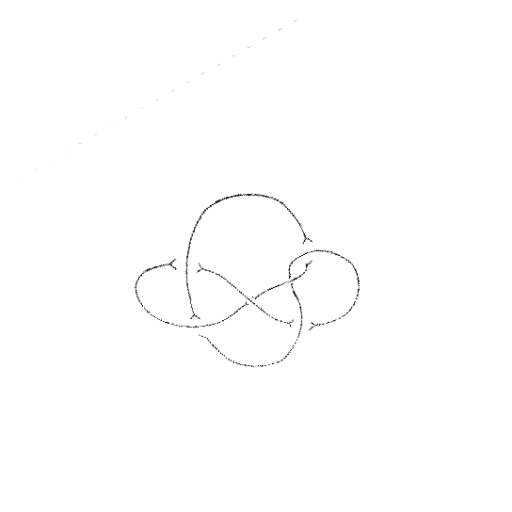
Crossing number: 6